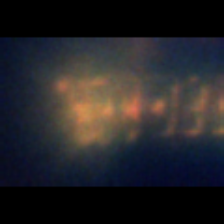
Taxon: Chaetoceros
Group: Diatoms